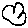
Label: cloud